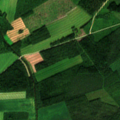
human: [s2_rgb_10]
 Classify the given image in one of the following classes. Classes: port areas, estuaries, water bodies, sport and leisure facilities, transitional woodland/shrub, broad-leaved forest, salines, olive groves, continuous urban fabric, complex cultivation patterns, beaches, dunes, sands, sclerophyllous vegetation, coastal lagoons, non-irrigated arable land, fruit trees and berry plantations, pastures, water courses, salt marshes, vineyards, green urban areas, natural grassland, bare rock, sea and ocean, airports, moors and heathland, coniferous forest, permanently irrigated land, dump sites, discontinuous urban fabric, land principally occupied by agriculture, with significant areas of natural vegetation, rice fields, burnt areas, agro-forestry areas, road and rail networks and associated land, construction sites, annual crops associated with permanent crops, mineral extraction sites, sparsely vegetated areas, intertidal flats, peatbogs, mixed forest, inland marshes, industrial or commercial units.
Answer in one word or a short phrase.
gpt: non-irrigated arable land, coniferous forest, mixed forest, transitional woodland/shrub